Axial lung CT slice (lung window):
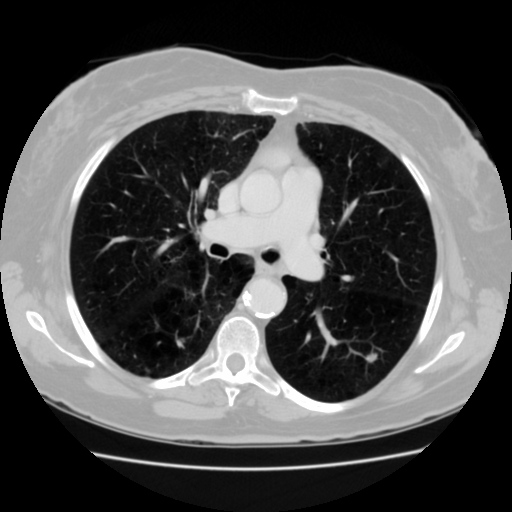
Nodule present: yes
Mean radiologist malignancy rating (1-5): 3